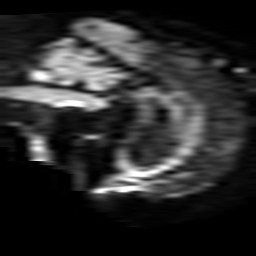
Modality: TRACE
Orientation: sagittal
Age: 87
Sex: male
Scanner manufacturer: philips
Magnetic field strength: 3 T
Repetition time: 3.084 s
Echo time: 0.076 s